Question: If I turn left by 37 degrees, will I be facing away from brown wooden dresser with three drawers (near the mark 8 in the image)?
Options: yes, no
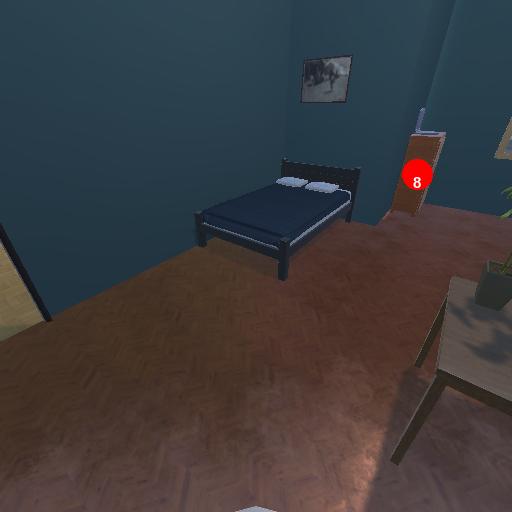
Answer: yes